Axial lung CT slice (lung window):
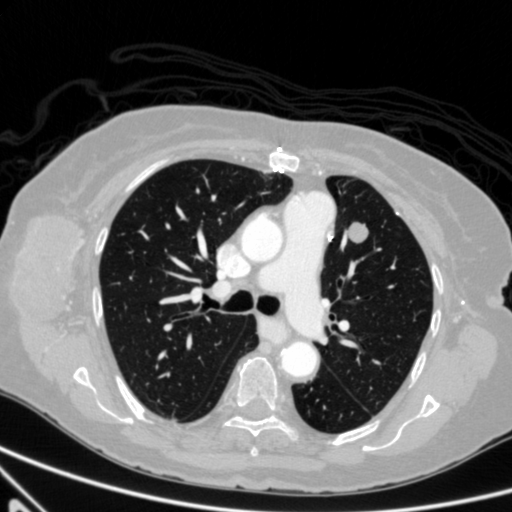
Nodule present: yes
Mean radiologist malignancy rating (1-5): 4